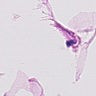
Metastatic tissue present: no